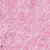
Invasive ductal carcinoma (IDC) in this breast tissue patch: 0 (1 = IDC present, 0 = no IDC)